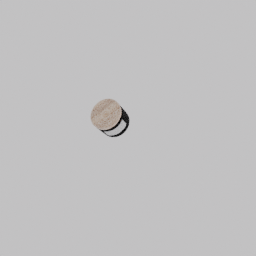
Label: tools